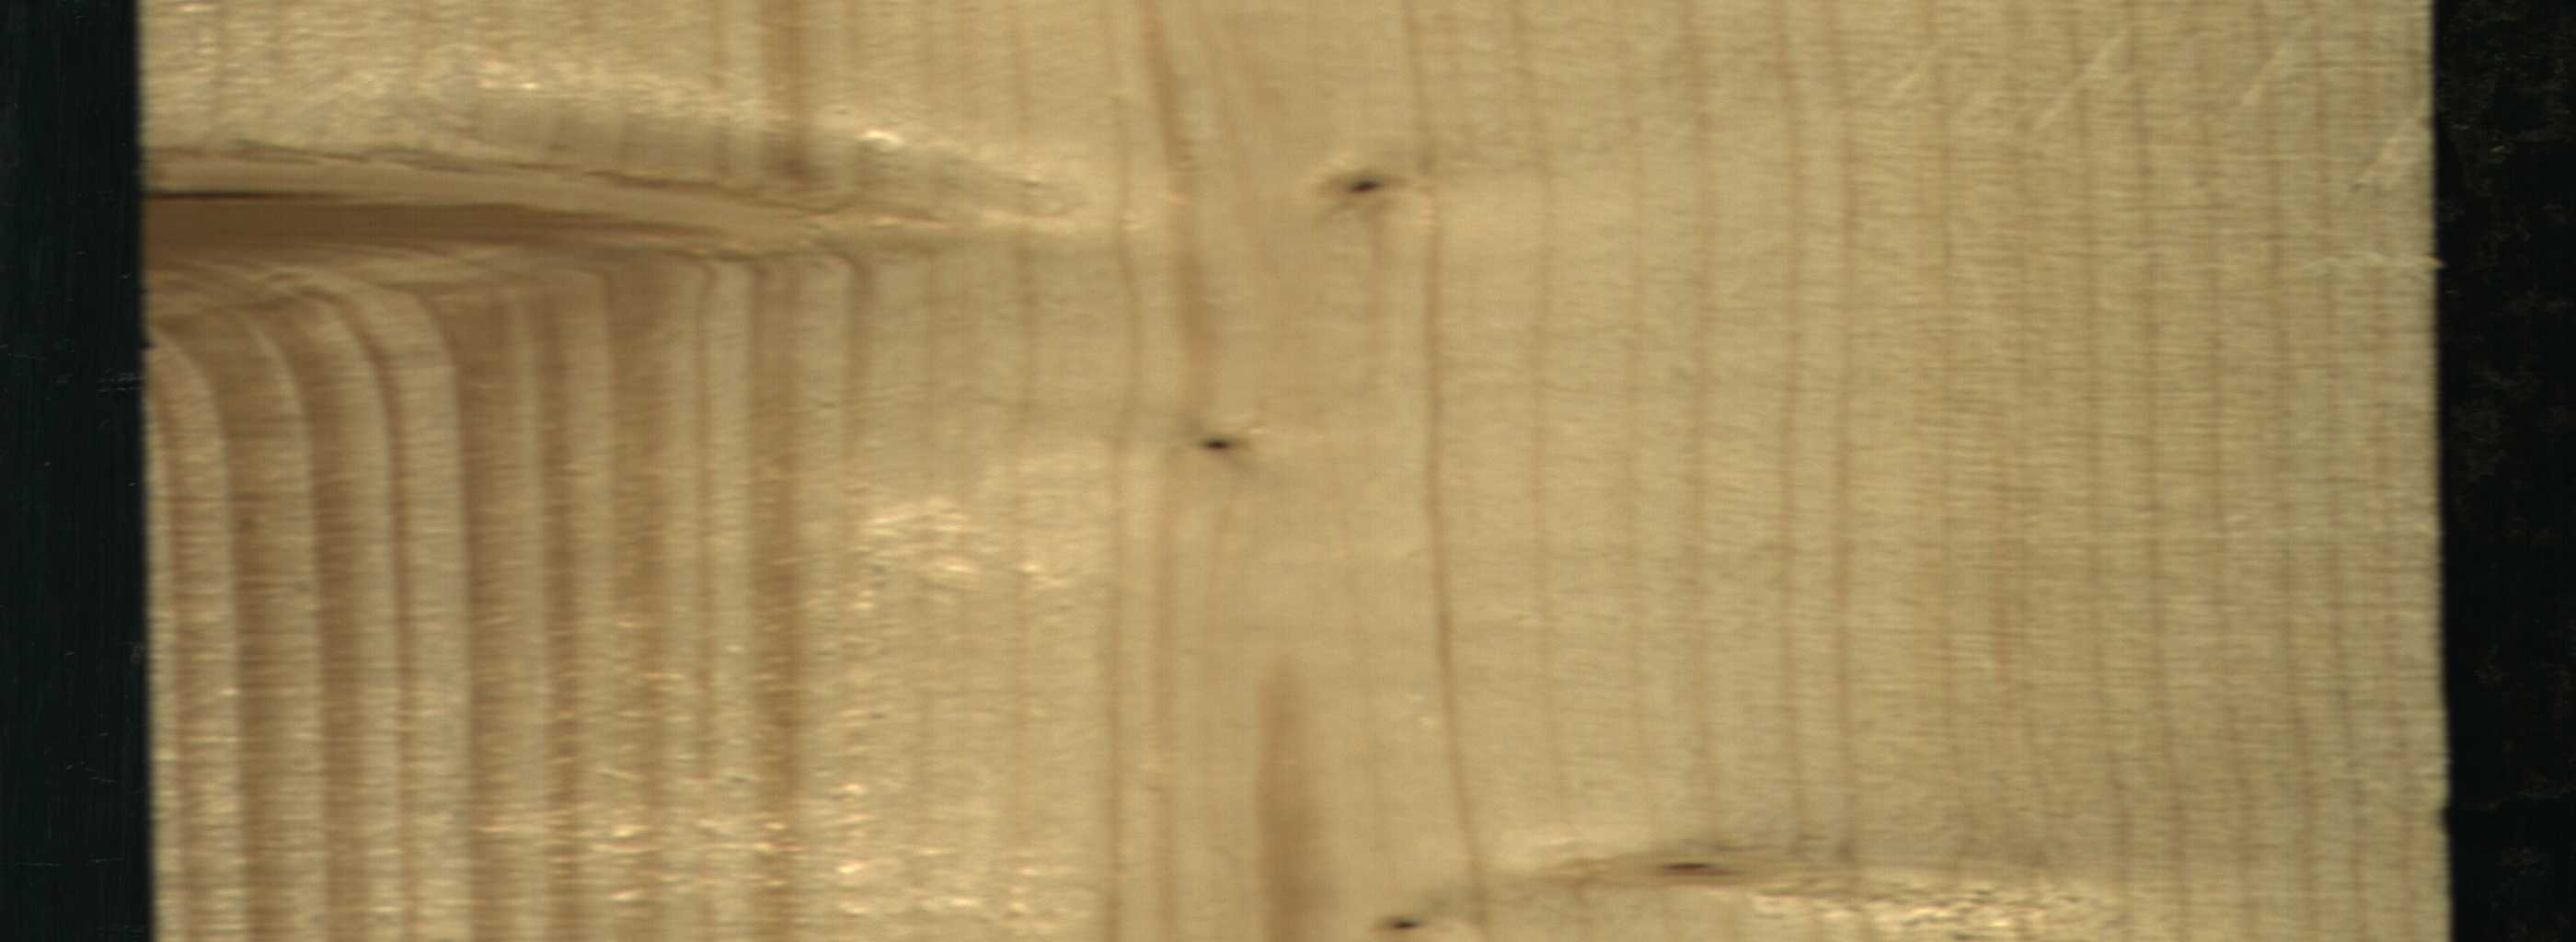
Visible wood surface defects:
Dead_Knot
Dead_Knot
Live_Knot
Live_Knot
Live_Knot